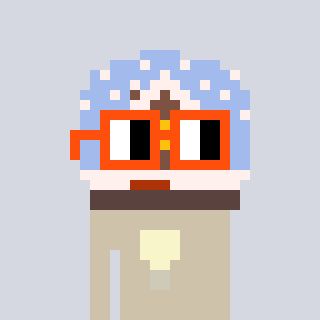
a pixel art character with square orange glasses, a snow globe-shaped head and a bege-colored body on a cool background